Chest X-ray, PA view. Patient: 42 years old, sex F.
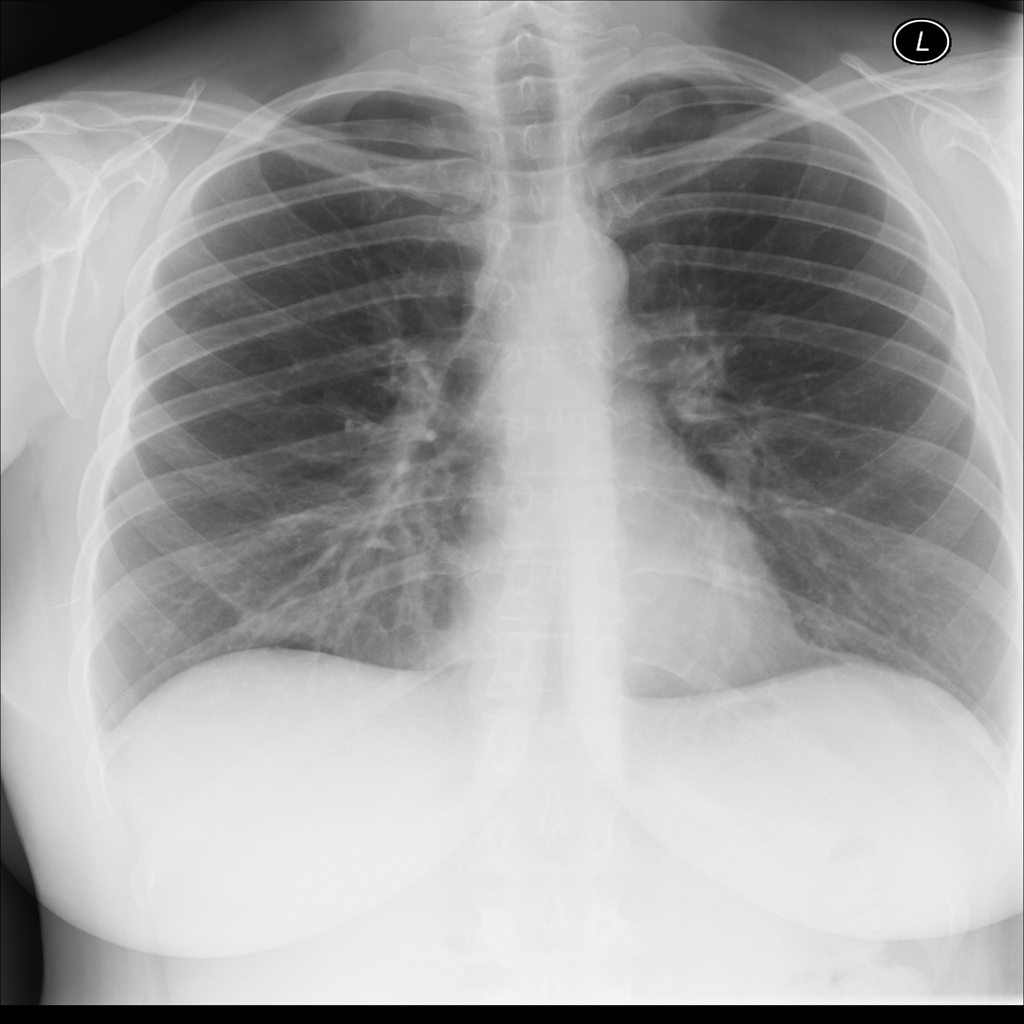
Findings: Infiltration